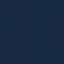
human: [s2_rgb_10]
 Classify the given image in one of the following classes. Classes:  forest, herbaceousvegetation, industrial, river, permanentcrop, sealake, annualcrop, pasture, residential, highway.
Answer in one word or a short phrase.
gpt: SeaLake